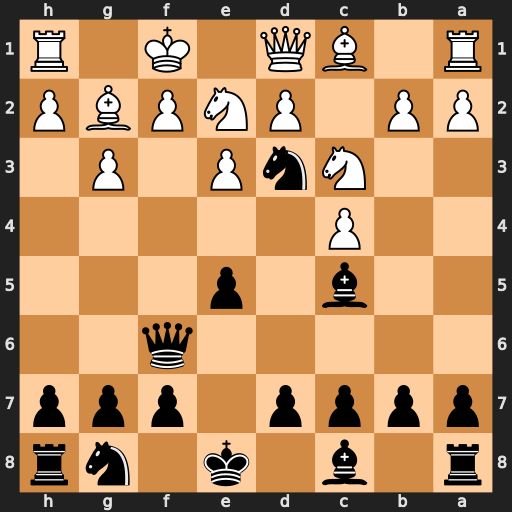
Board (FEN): r1b1k1nr/pppp1ppp/5q2/2b1p3/2P5/2NnP1P1/PP1PNPBP/R1BQ1K1R
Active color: b
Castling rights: kq
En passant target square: -
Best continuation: Qxf2#